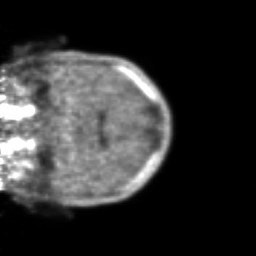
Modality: PET
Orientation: coronal
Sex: female
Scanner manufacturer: ge